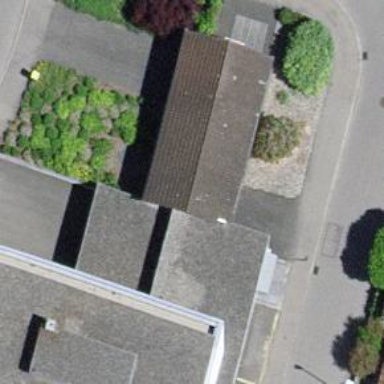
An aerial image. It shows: Fire station building.